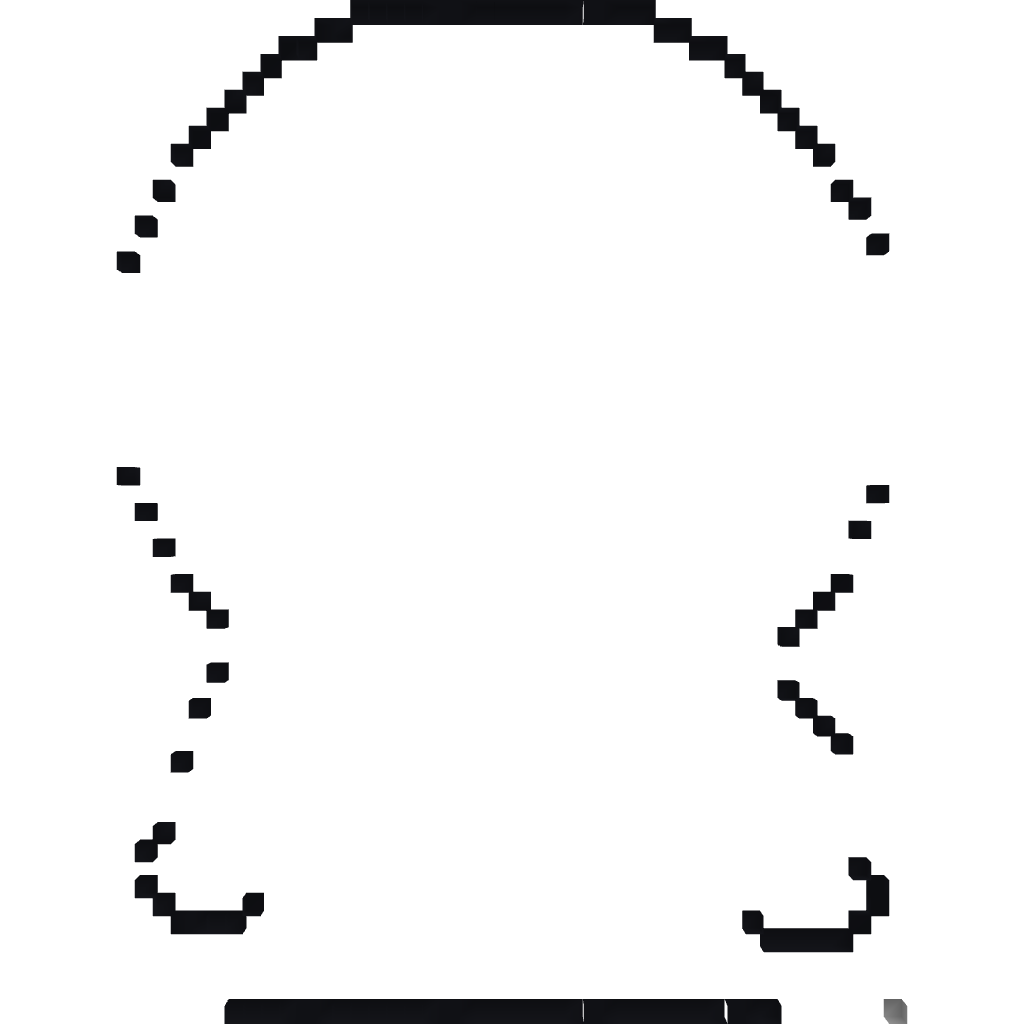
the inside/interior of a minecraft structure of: Kenny